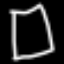
Label: square